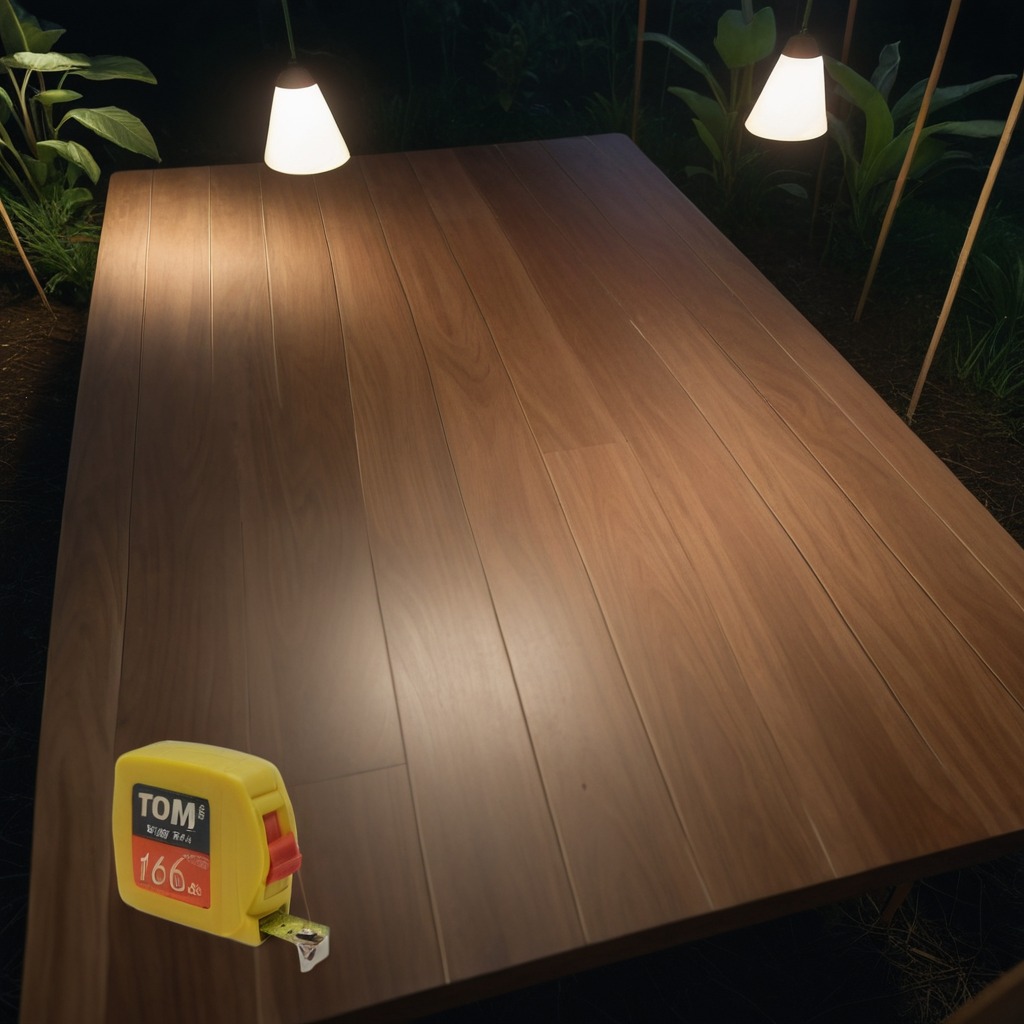
A measuring tape is lying on the wooden table inside a jungle field workshop tent at night.